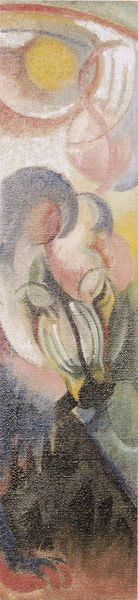
Titel: Dreiteiliger Ofenschirm mit landschaftlichen und tierähnlichen Darstellungen:
Mittelteil des dreiteiligen Ofenschirms
Künstler: Franz Marc
Standort: Mülheim a.d. Ruhr
Institution: Stiftung Sammlung Ziegler
Schlagwörter: berg, blau, feuer, gemälde, himmel, vogel, weiß, wolf, dreieck, gelb, grün, landschaft, ausschnitt, blume, blumen, braun, bunt, hell, kreide, licht, orange, pastell, schwarz, zeichnung, dach, rot, tier, wolke, expressionismus, hochformat, malerei, muster, augen, mensch, steine, tragen, bild, erde, natur, kirche, qualm, rauch, sonne, boden, auge, figur, kind, mutter, rosa, tal, kreis, pferd, reiter, rund, engel, deutschland, hellblau, bogen, abstrakt, berge, farben, fels, modern, farbe, formen, violett, linien, figuren, blue, red, white, black, dark, expressionism, face, gold, gray, green, grey, hair, nose, painting, portrait, yellow, detail, schmal, oil painting, pink, brown, deutsch, hoch, kurven, mond, helligkeit, fuss, flammen, form, druck, kreise, franz, smoke, reh, schnauze, flower, cloud, clouds, sky, fabelwesen, building, hill, house, mountain, nature, waves, sun, wut, kralle, eyes, schnautze, light, narrow, maria, texture, castle, color, purple, figürlich, blasen, blauer reiter, curl, kandinsky, wind, aureole, himmelfahrt, chagall, abstract, bright, marc, sunlight, dirt, leaves, plan, beauty, colorful, colors, ground, foot, pastel, pencil, franz marc, mandrill, animal, circle, eye, lines, rose, horse, volcano, es hakt schon wieder, fire, ich schalt ja, kubism, marc chagall, meine güte, tierkralle, long, sunset, canvas, colour, magenta, dragon, burning, flames, fox, star, beast, ball, stem, curves, balue, triangles, slim, himmrl, cream, glow, noch mehr augen, panel, ausschnittdetail, curly, wold, striped, bloom, claw, petal, petals, zebra, liquid, spitzbgen, botanical, ernest, talons, blossoms, seeds, rot gelb blau, arbstrkt, pods, egg yolk, mack, maodern